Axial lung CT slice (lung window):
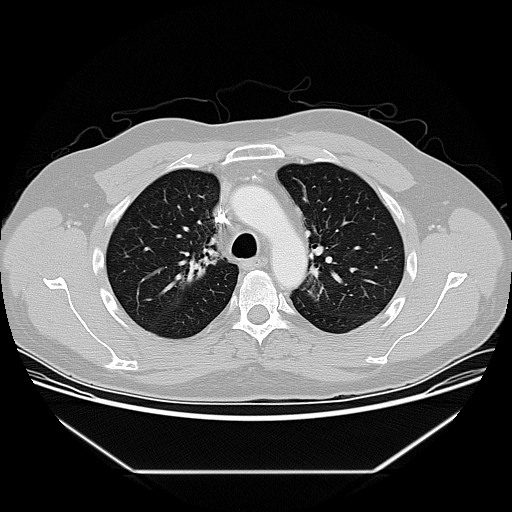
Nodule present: no